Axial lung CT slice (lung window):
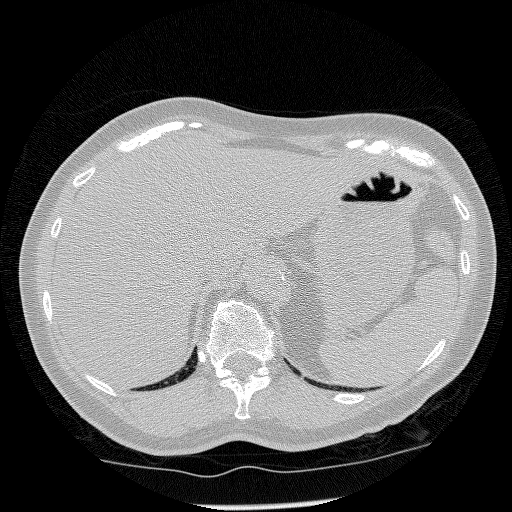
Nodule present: no